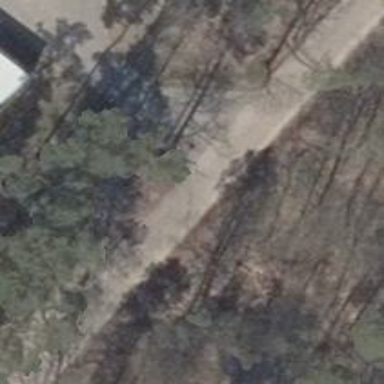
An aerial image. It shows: Service road with concrete surface.